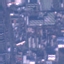
Land use / land cover class: Industrial